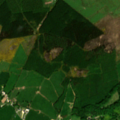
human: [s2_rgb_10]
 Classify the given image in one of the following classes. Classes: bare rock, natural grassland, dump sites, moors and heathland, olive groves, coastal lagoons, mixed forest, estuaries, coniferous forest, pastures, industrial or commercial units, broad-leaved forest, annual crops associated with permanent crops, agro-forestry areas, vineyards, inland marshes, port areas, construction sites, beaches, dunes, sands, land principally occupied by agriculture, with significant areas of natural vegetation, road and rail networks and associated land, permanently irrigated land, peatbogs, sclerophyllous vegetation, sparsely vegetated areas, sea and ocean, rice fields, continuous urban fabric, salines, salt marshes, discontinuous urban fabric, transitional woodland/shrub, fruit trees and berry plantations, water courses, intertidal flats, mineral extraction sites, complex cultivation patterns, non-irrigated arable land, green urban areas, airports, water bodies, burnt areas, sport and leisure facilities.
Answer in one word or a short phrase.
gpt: pastures, coniferous forest